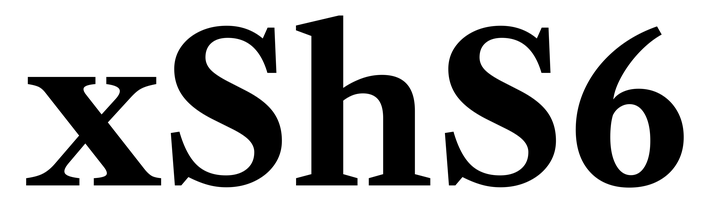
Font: LibreCaslonText_Bold